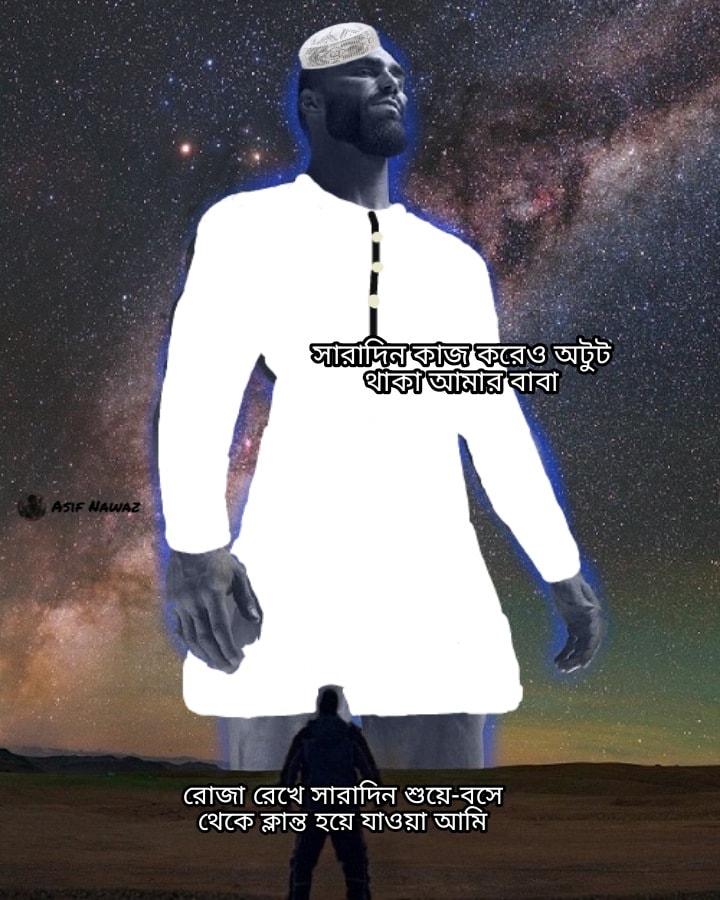
Caption: সারাদিন কাজ করেও অটুট থাকা আমার বাবা    রোজা রেখে সারাদিন শুয়ে - বসে থেকে ক্লান্ত হয়ে যাওয়া আমি
Label: non-hate